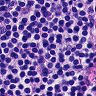
Metastatic tissue present: no